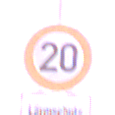
Verkehrszeichen: Geschwindigkeit20
Zusatzzeichen unten: HinweisDurchVerbaleAngabe6
Umgebung: Outdoor, Nature
Tageszeit: SunriseSunset
Wetter: PartlyCloudy
Licht: Natural
Jahreszeit: NotSpecified
Kontrast: LowContrast